Question: '''
float mgr1 = (x + tr * 0.5f - tr / 2) * 1.73205f * 10.0f;
'''
'''
x = 0;
tr = 1;
float mgr1 = (0 + 1 * 0.5f - 1 / 2) * 1.73205f * 10.0f;
'''
The right result is '0' but when calculated in C++, like this, it returns '8.660254'? Am I getting crazy? Is there something about C++ which I do not know? What is it?
<URL>

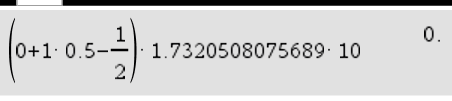
Answer: The / operator for integers returns a integer, not a floating-point value. 1/2 is 0.
1.0/2 or 1/2.0 return what you expect.